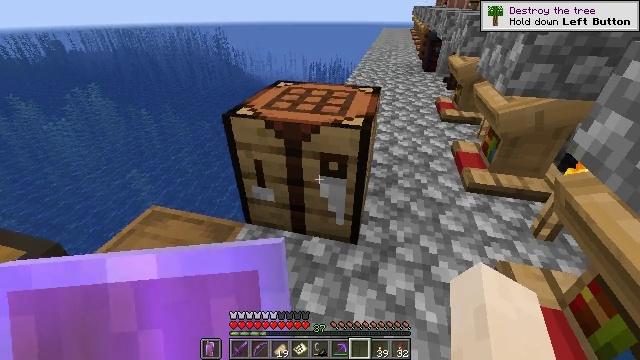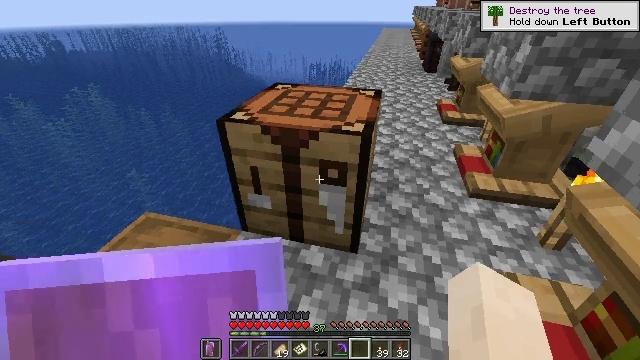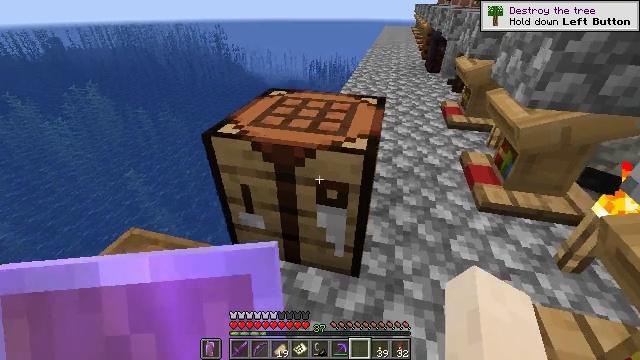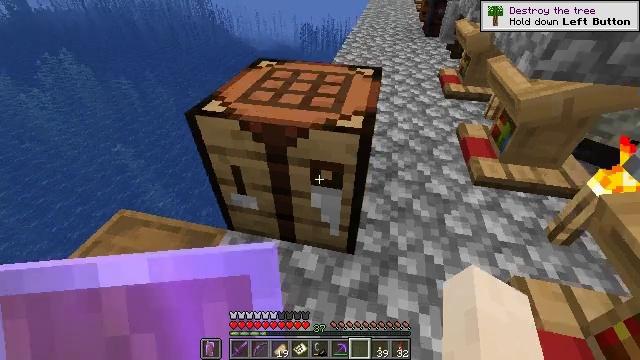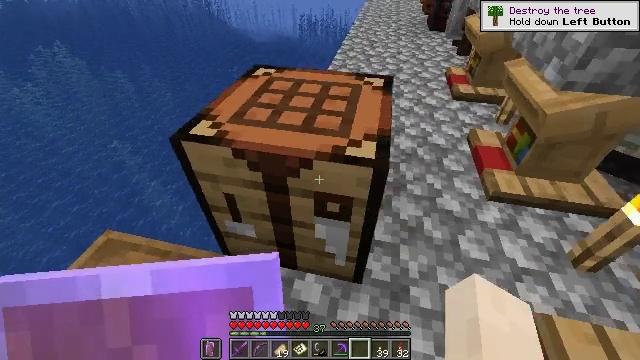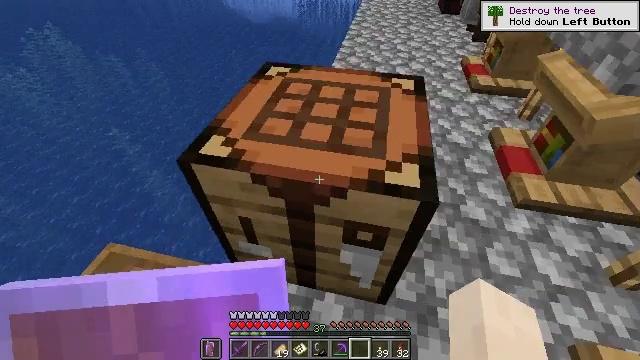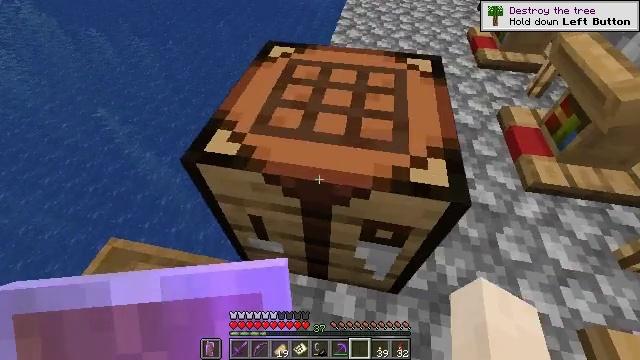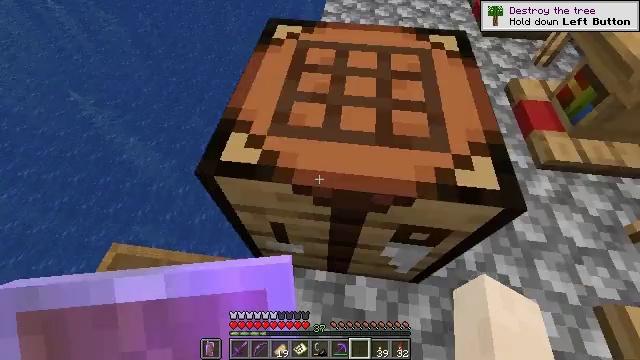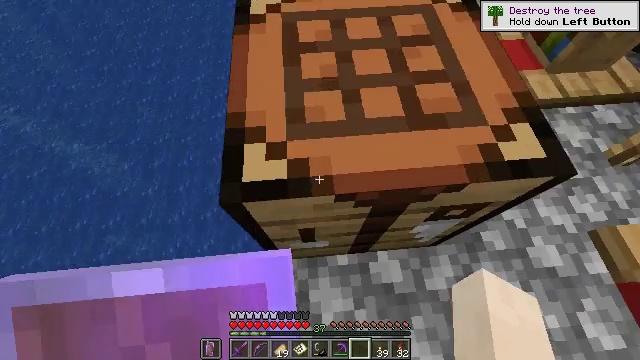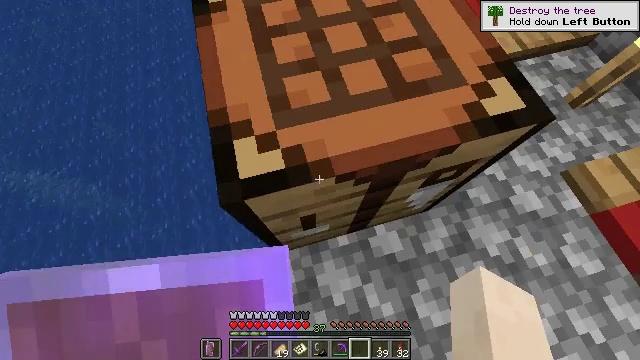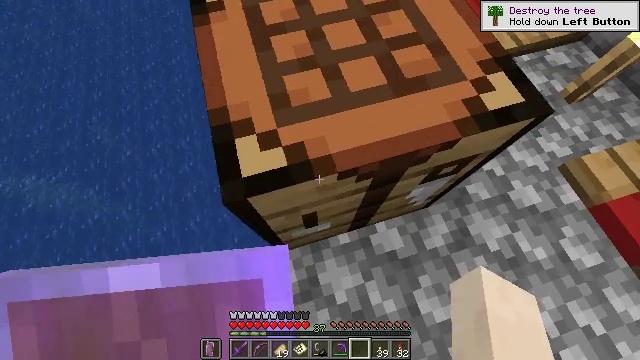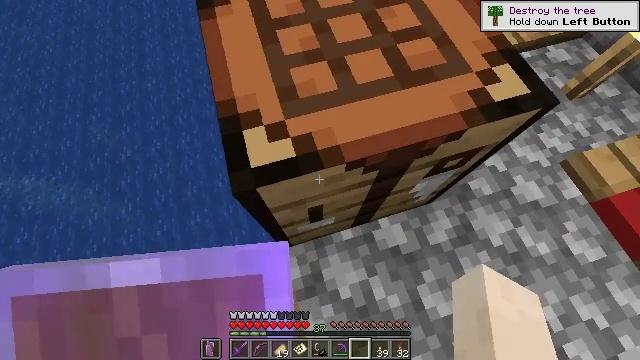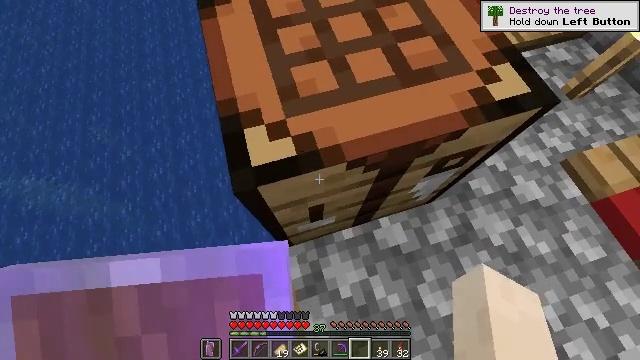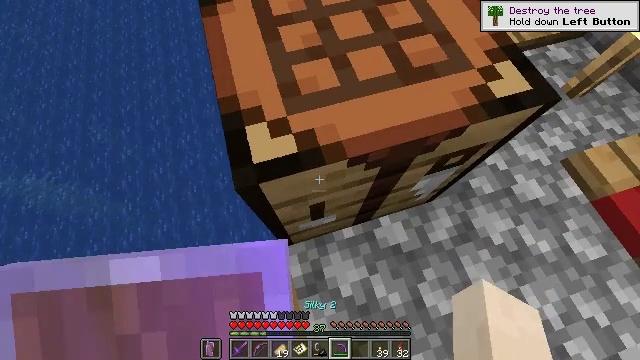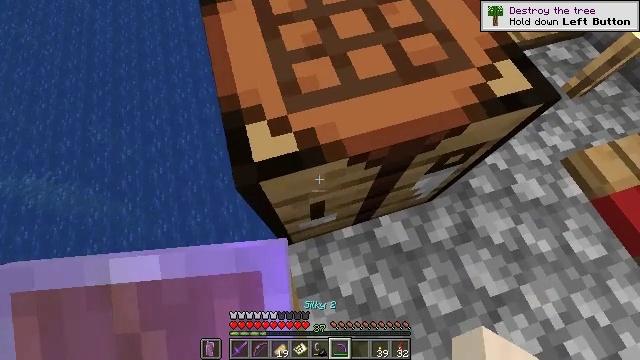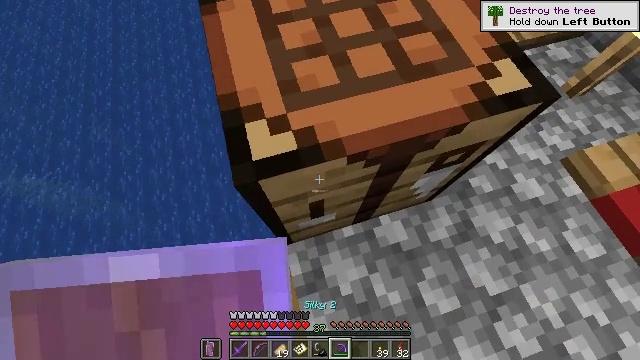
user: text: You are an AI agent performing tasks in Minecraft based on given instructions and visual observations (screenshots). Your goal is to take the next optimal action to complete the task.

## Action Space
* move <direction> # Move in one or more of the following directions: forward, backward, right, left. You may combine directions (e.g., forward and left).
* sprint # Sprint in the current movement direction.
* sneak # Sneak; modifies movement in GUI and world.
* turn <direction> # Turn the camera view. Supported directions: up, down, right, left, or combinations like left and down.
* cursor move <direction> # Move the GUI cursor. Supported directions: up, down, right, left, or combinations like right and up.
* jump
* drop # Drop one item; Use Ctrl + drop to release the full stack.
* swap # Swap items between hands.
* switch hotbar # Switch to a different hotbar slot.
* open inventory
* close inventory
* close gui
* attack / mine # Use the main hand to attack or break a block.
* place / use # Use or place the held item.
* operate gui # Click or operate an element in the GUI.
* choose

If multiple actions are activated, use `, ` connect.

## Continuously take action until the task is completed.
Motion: motion action
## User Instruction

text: Combine materials to craft a filled map.
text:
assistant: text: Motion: move forward
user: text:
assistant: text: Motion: move forward
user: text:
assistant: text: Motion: move forward, turn right and down
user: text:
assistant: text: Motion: move forward and move left, turn down
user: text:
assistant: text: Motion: move forward and move left, turn down
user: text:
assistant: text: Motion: move forward and move left, turn right and down
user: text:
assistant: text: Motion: move forward and move left, turn right and down
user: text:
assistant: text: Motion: turn right and down
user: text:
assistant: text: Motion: turn right and down
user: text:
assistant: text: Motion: turn right
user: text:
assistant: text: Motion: no_op
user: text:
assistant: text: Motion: no_op
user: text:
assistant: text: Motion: no_op
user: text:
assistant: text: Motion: no_op
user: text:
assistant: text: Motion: no_op
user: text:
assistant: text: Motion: no_op
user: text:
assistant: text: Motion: no_op
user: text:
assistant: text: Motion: no_op
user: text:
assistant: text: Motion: no_op
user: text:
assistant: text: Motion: no_op
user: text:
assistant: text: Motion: no_op
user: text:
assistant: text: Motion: no_op
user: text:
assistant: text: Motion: no_op
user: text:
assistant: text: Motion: no_op
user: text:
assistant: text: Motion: no_op
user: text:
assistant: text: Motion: move forward
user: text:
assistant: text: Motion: move forward, turn up
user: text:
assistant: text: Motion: move forward, turn left and up
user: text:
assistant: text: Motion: move forward, turn left and up
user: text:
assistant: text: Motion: move forward